Interaction volume radius: 5 \u00c5
Interaction volume height: 10 \u00c5
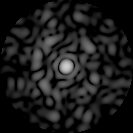
Disorder parameter: 0.8365